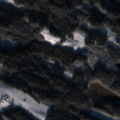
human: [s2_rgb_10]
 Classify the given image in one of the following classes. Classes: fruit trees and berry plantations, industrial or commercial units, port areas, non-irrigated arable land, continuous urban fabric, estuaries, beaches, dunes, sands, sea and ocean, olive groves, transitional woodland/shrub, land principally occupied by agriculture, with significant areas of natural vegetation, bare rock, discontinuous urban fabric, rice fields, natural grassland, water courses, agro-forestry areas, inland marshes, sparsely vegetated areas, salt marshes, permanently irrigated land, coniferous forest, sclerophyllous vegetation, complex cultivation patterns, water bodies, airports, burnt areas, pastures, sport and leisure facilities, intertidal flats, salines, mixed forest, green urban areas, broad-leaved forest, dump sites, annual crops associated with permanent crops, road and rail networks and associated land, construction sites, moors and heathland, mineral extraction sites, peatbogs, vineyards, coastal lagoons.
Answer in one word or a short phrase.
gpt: coniferous forest, mixed forest